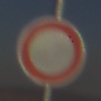
Verkehrszeichen: VerbotFahrzeugeAllerArt
Umgebung: Outdoor, Nature
Tageszeit: MorningAfternoon
Wetter: Clear
Licht: Natural
Jahreszeit: NotSpecified
Kontrast: HighContrast